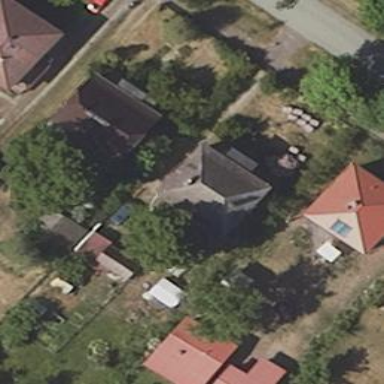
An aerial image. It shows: Detached building with hipped roof.